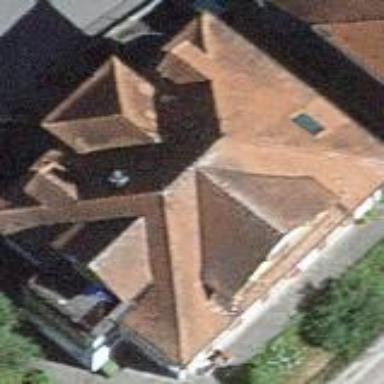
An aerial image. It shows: Residential building.